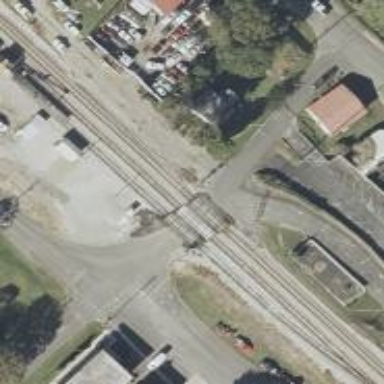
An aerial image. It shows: Level crossing along the railway.